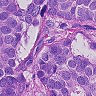
Metastatic tissue present: yes